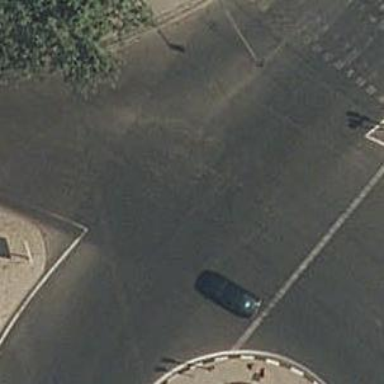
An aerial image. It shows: Tertiary road with asphalt surface. The road leads to circular junction.